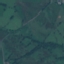
Land use / land cover class: Pasture